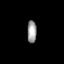
Tissue: prostate
Cell type: T cells
Senescence score: 0.3411
Nuclear area (px): 209
Mean DAPI intensity: 152.775